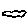
Label: cloud